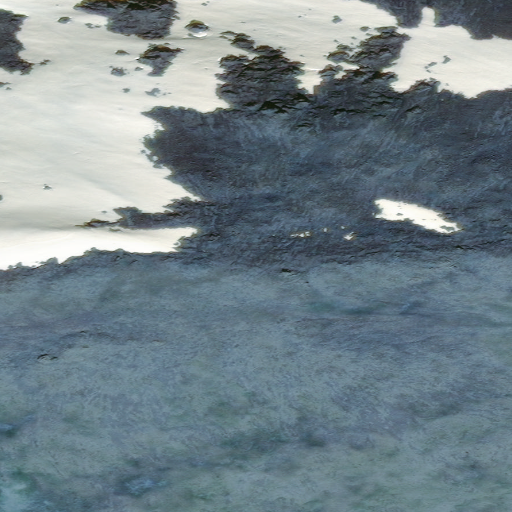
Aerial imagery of mountain in Alaska named Atlakumtsitak Mountain containing only unknown